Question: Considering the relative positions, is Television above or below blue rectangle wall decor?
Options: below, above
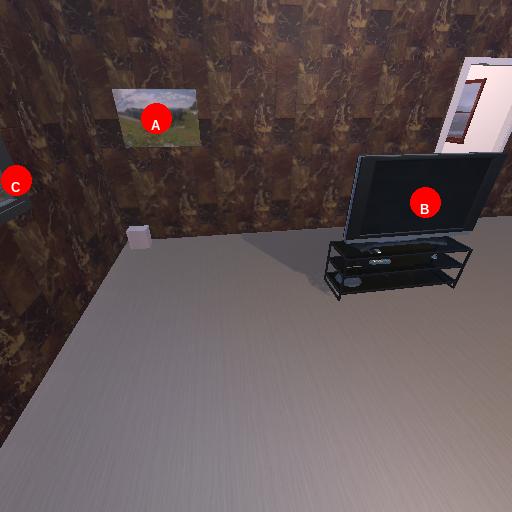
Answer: below